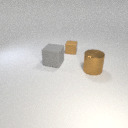
large brown metal cylinder in front of large gray rubber cube